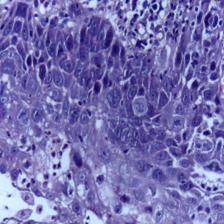
Diagnosis: Normal